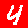
Digit: 4